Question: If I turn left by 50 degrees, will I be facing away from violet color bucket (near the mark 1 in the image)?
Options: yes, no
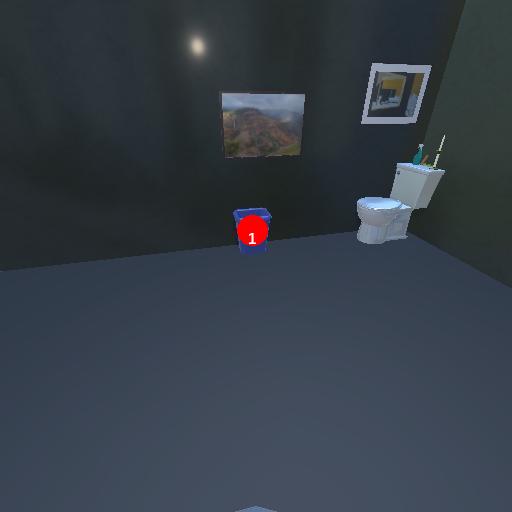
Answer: yes